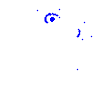
Particle: electron